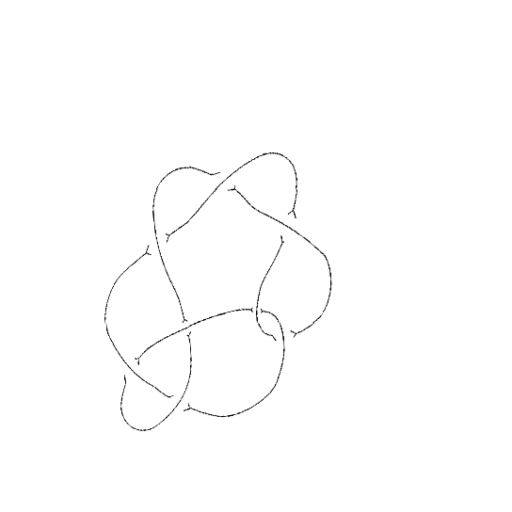
Crossing number: 8